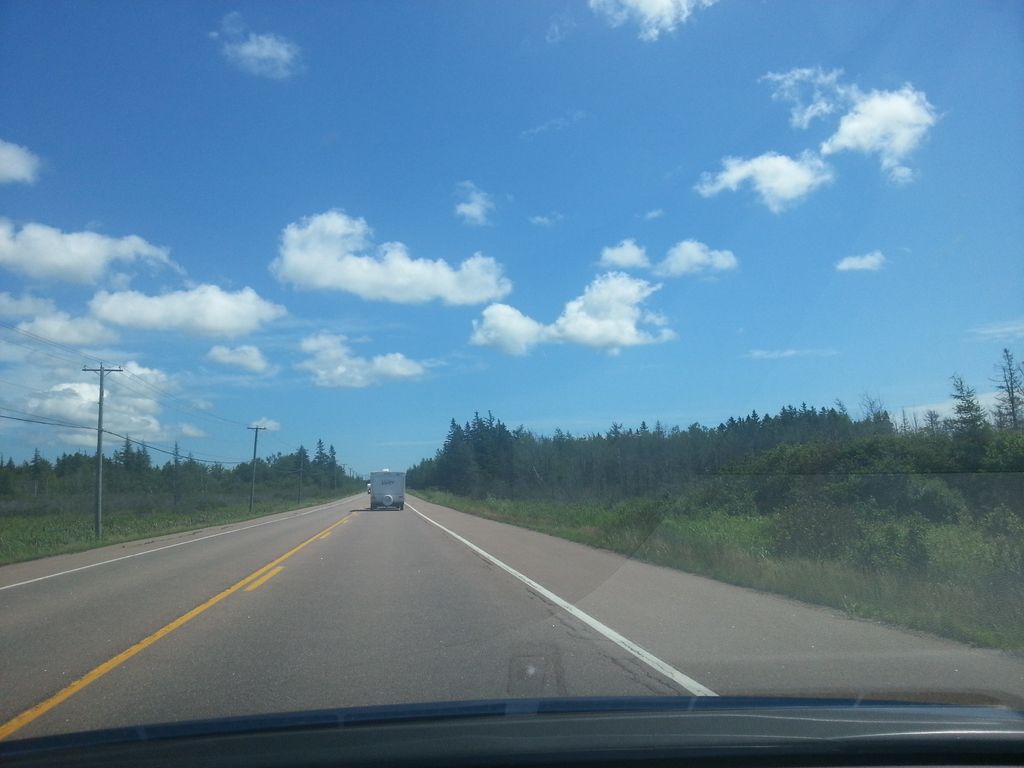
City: charlottetown